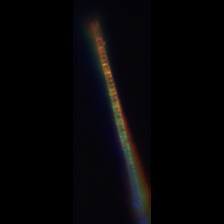
Taxon: Chaetoceros
Group: Diatoms